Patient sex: F
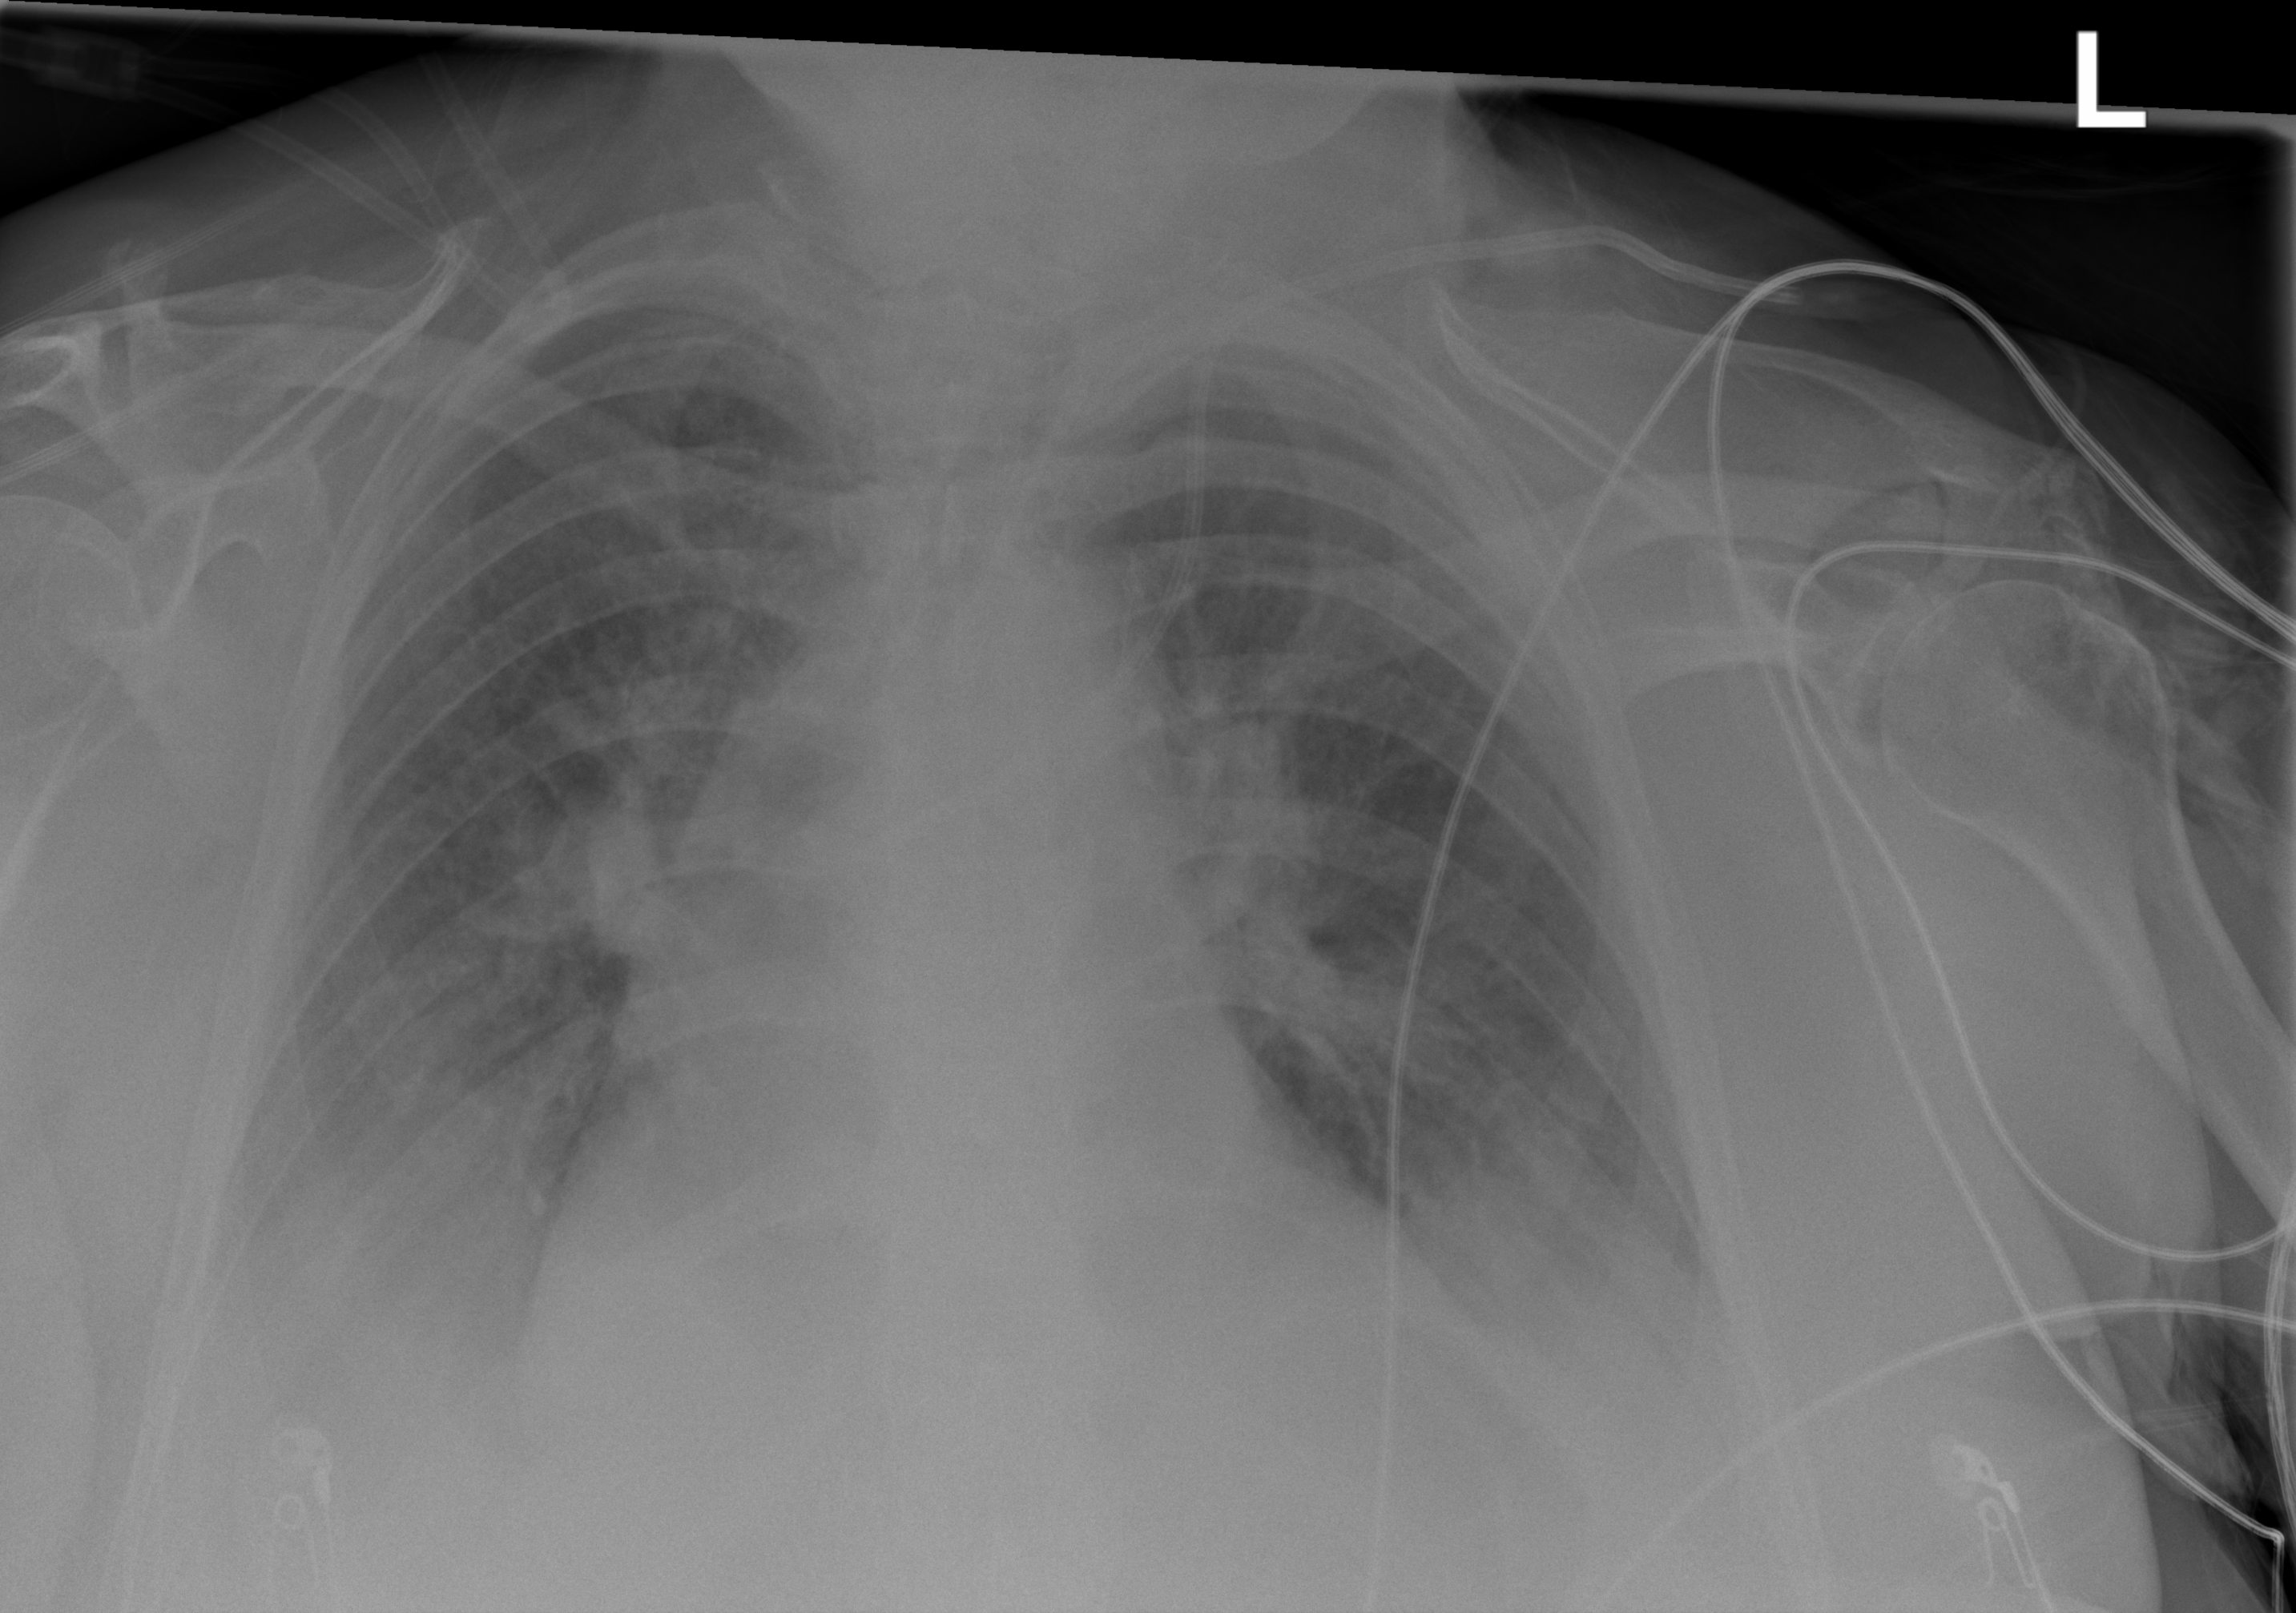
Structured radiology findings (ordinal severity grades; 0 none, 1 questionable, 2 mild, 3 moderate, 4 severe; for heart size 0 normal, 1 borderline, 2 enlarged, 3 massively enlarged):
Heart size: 2
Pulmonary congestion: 2
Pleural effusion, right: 3
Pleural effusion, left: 3
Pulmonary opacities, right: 2
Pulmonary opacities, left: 2
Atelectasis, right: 2
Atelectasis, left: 2